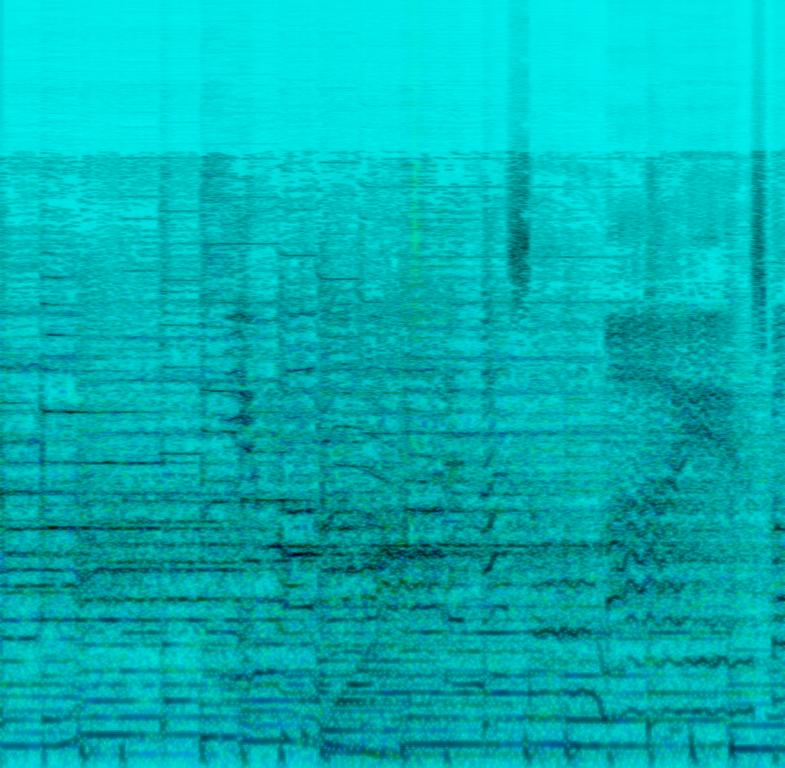
This pop song starts off with the backing singers singing vocables in harmony. This is backed by percussion playing a simple beat. The bass plays a flourish ending on the root note of the next chord. The string section plays high pitched notes. The piano plays a flourish of ascending notes before the main female voice starts to sing the main melody. This is accompanied by the percussion continuing with the simple beat. The string section fades away. The bass plays a descending walk down and ends on a high note. This song has a romantic feel. This song can be played in a romantic movie.